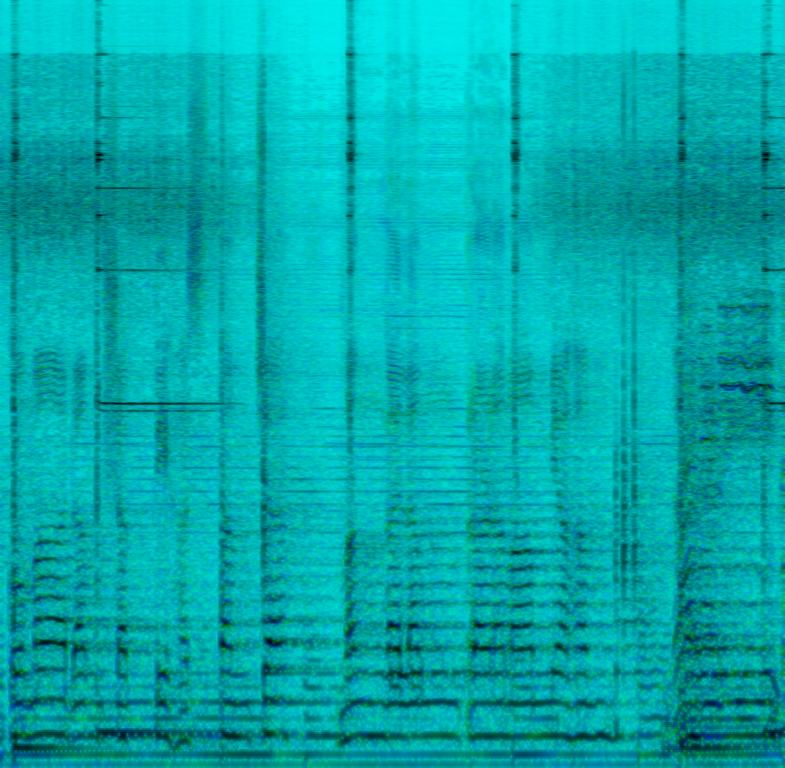
This is a mantra/meditation music piece. There is a male and a female vocal chanting in a devotional manner. There is a tambura melody going on in the background while certain percussive elements at higher and lower ranges can be heard in the rhythmic structure. The atmosphere is hypnotic. This piece could be used in Hindu religious events.